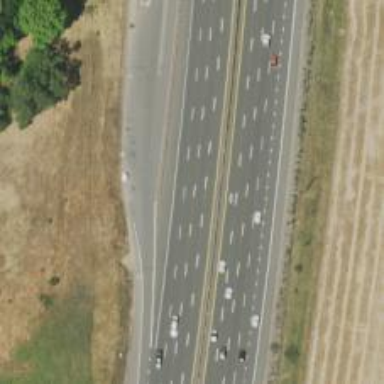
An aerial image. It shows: Motorway.